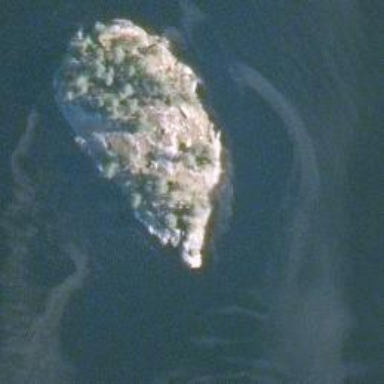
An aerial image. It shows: Islet.